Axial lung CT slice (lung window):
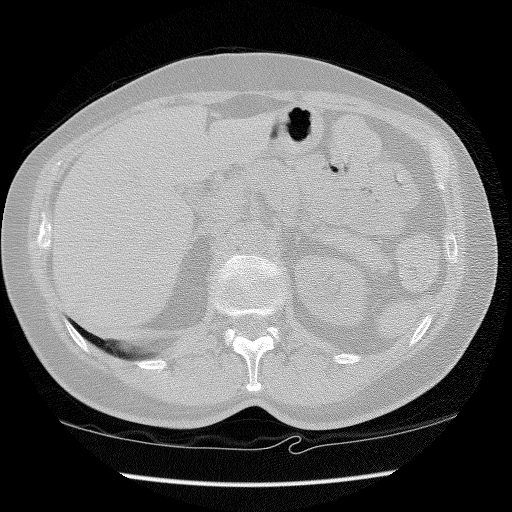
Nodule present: no